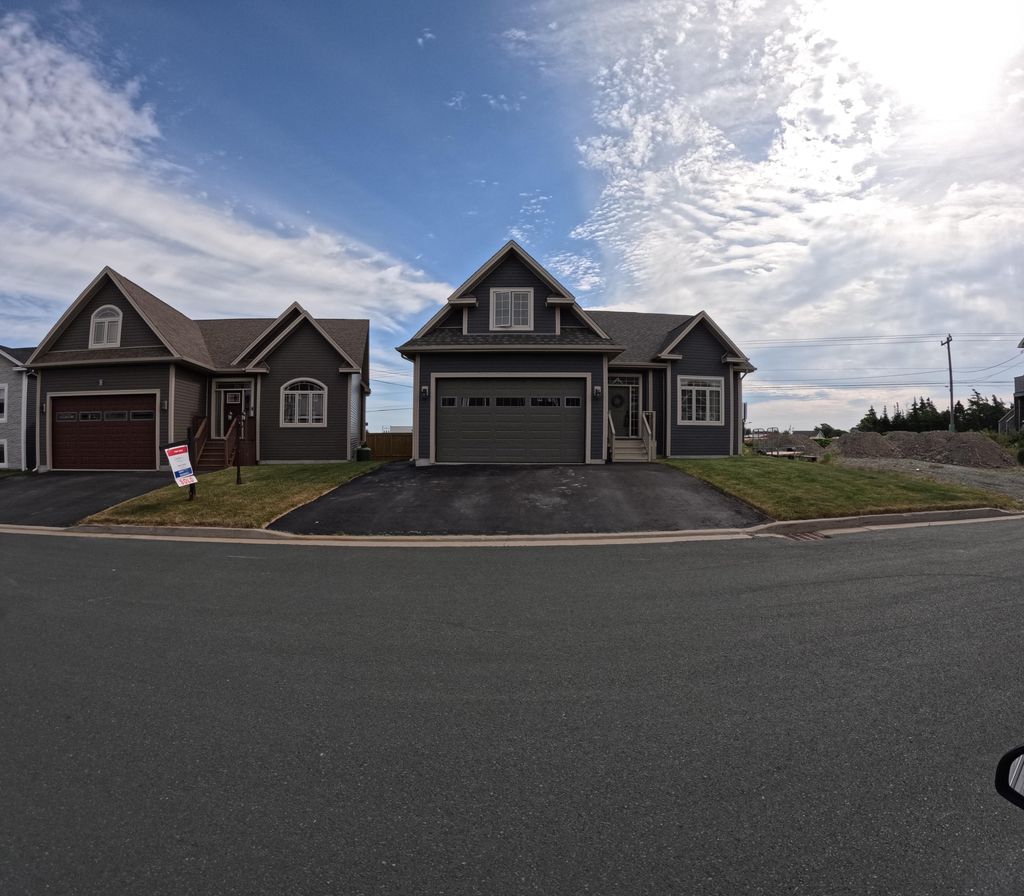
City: st_johns